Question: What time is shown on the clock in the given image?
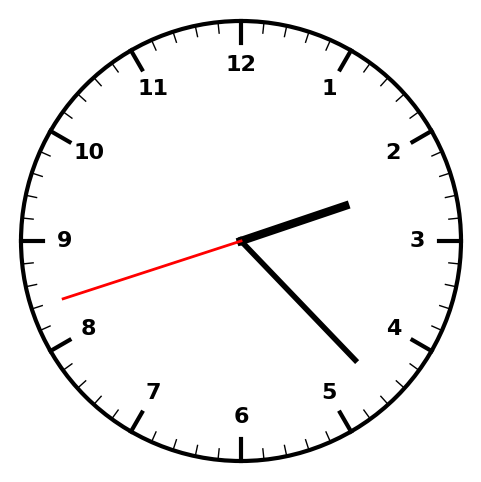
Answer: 02:22:42